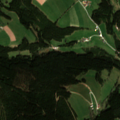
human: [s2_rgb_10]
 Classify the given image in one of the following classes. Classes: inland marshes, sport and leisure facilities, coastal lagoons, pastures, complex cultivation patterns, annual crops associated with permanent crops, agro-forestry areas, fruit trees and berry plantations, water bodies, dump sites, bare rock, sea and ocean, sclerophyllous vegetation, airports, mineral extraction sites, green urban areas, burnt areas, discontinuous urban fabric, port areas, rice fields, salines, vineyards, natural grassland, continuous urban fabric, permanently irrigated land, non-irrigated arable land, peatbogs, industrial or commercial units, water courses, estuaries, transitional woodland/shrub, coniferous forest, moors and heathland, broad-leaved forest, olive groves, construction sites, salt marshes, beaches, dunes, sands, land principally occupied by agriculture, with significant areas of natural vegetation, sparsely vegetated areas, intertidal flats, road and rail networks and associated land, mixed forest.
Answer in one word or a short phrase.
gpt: non-irrigated arable land, pastures, complex cultivation patterns, coniferous forest